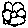
Label: flower